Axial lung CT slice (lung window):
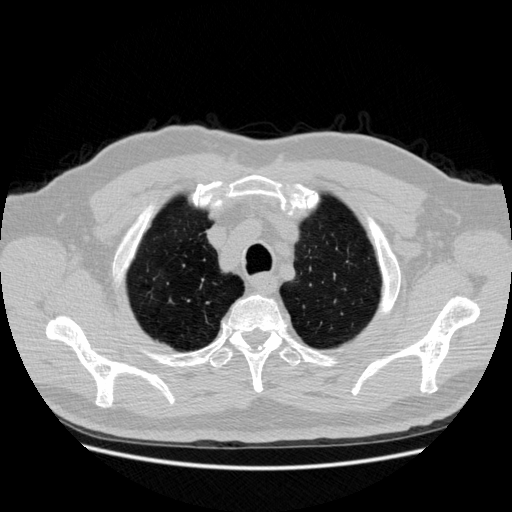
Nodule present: no